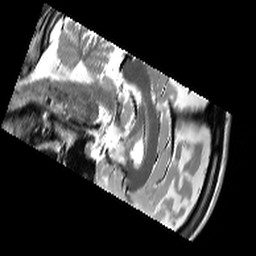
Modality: T2w
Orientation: sagittal
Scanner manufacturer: siemens
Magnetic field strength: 3 T
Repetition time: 10.64 s
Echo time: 0.05 s